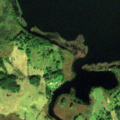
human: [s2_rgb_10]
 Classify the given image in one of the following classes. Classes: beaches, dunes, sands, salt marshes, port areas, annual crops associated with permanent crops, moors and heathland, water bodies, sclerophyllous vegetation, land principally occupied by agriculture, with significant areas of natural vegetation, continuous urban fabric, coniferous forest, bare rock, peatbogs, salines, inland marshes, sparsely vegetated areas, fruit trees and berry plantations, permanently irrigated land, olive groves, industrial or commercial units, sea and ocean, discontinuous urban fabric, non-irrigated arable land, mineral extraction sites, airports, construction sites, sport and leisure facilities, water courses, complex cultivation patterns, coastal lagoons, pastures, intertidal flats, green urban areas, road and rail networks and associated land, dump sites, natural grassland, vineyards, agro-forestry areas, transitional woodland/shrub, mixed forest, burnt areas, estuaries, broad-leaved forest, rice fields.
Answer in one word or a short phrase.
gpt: pastures, complex cultivation patterns, land principally occupied by agriculture, with significant areas of natural vegetation, broad-leaved forest, inland marshes, water bodies